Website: lowes
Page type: address-validator
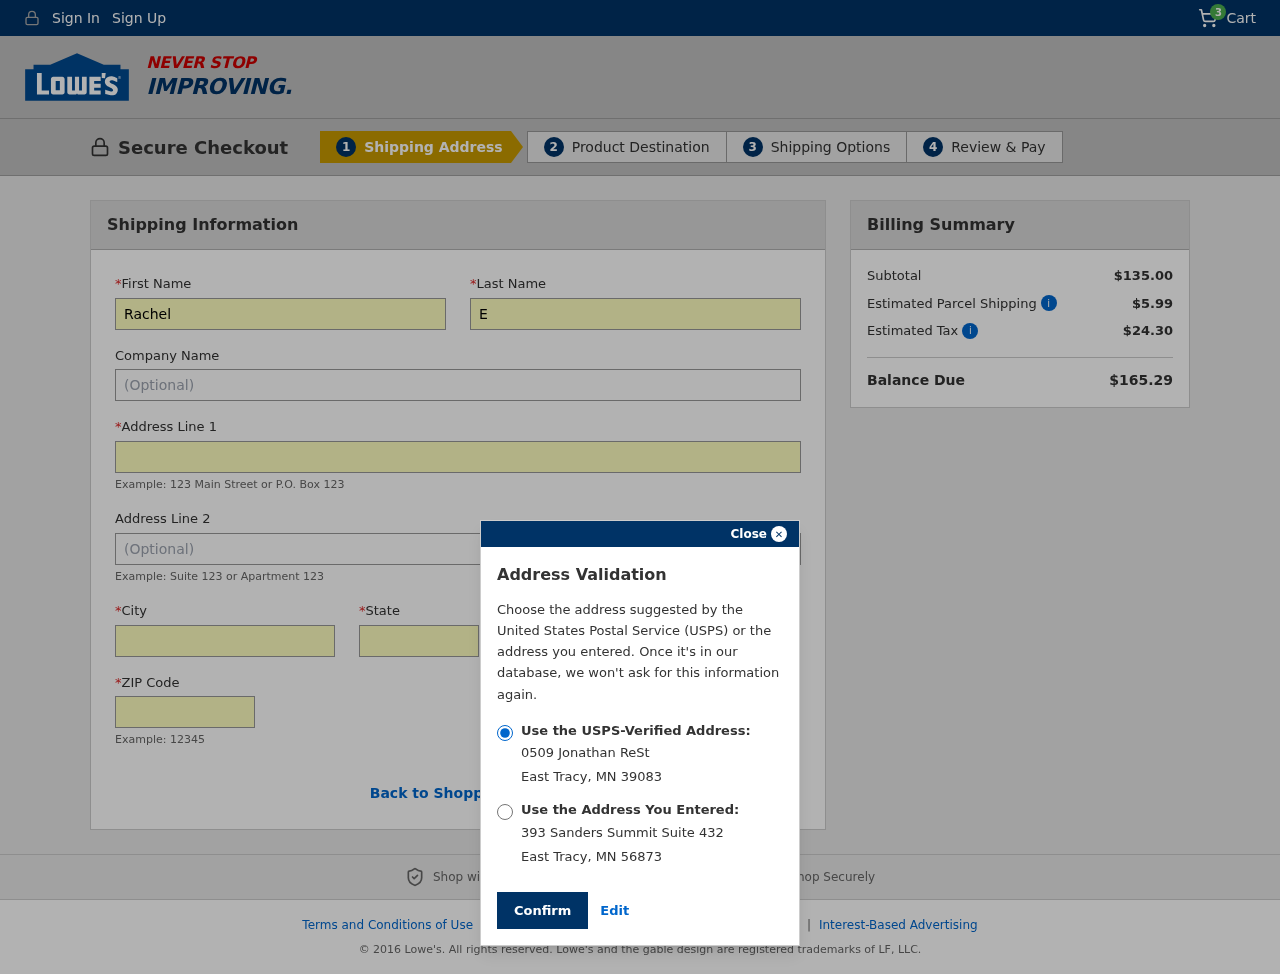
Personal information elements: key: PII_CITY
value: East Tracy
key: PII_FIRSTNAME
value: Rachel
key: PII_LASTNAME
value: Estes
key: PII_POSTCODE
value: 39083
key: PII_POSTCODE2
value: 56873
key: PII_STATE
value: Minnesota
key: PII_STATE_ABBR
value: MN
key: PII_STREET
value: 0509 Jonathan ReSt
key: PII_STREET
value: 0509 Jonathan Rest
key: PII_STREET2
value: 393 Sanders Summit Suite 432
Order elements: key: ORDER_NUM_ITEMS
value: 3
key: ORDER_SUBTOTAL
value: $135.00
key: ORDER_SHIPPING_COST
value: $5.99
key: ORDER_TAX
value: $24.30
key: ORDER_TOTAL
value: $165.29